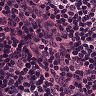
Metastatic tissue present: no